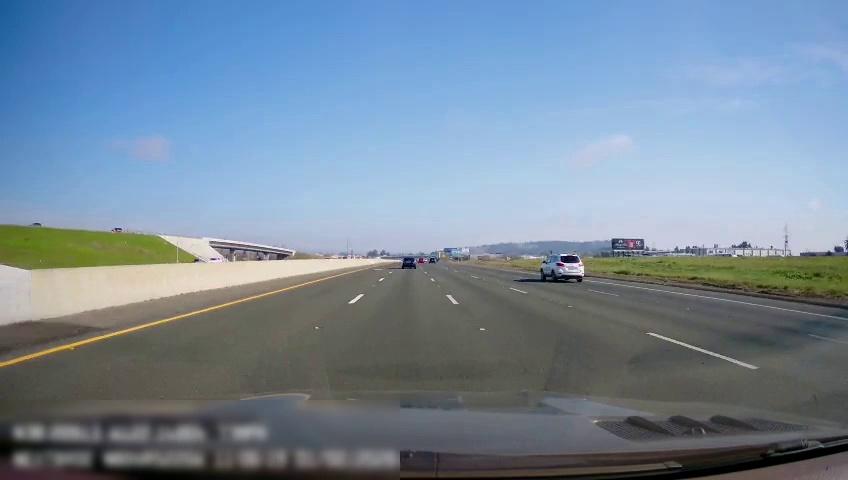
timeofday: Day
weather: Sunny
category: Drivable Space
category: Vehicles | Car
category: Vehicles | SUV
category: Vehicles | SUV
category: Vehicles | Car
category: Lanes | Current Lane
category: Lanes | Alternate Lane
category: Lanes | Current Lane
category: Lanes | Alternate Lane
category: Lanes | Alternate Lane
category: Lanes | Alternate Lane